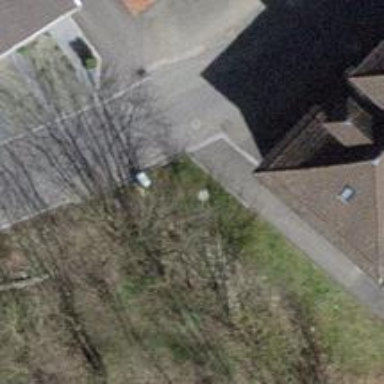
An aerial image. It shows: Post box.